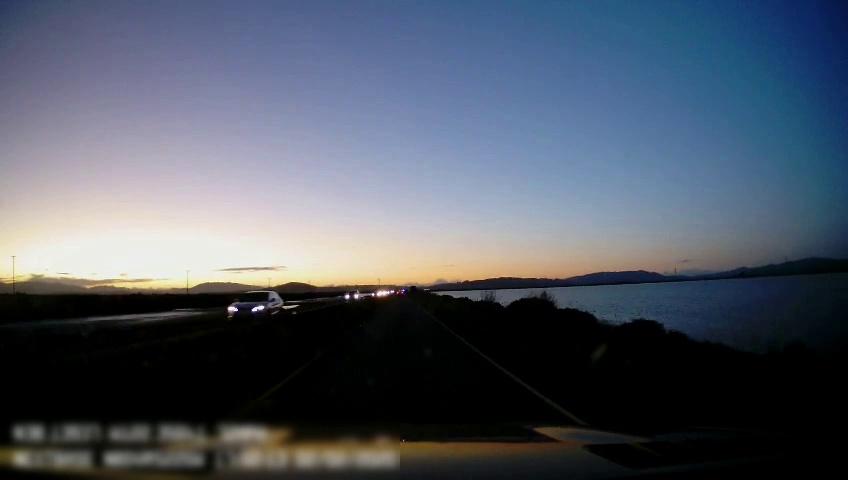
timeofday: Dusk/Dawn/Twilight
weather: Sunny
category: Drivable Space
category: Vehicles | SUV
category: Vehicles | SUV
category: Lanes | Current Lane
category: Lanes | Current Lane
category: Lanes | Alternate Lane